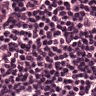
Metastatic tissue present: no